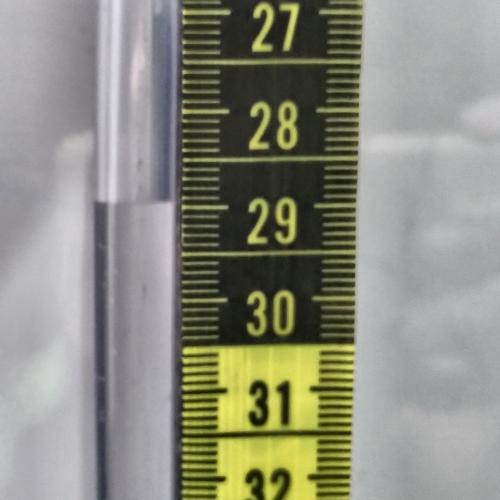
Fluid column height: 28.9 cm